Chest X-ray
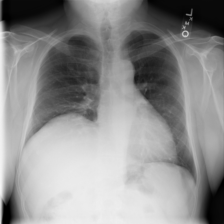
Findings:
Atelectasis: negative
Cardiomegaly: negative
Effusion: negative
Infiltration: negative
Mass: negative
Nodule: negative
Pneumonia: negative
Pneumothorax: negative
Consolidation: negative
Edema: negative
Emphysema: negative
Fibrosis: negative
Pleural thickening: negative
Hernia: negative